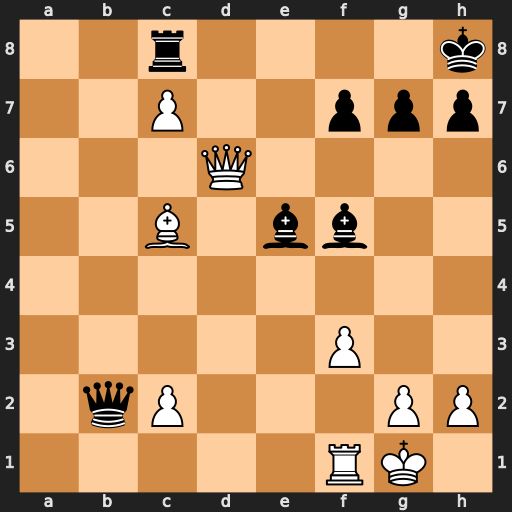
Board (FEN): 2r4k/2P2ppp/3Q4/2B1bb2/8/5P2/1qP3PP/5RK1
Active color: w
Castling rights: -
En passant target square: -
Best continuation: Qd8+ Rxd8 cxd8=Q#